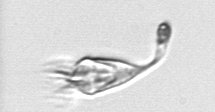
Label: Paratontonia_gracillima